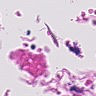
Metastatic tissue present: no